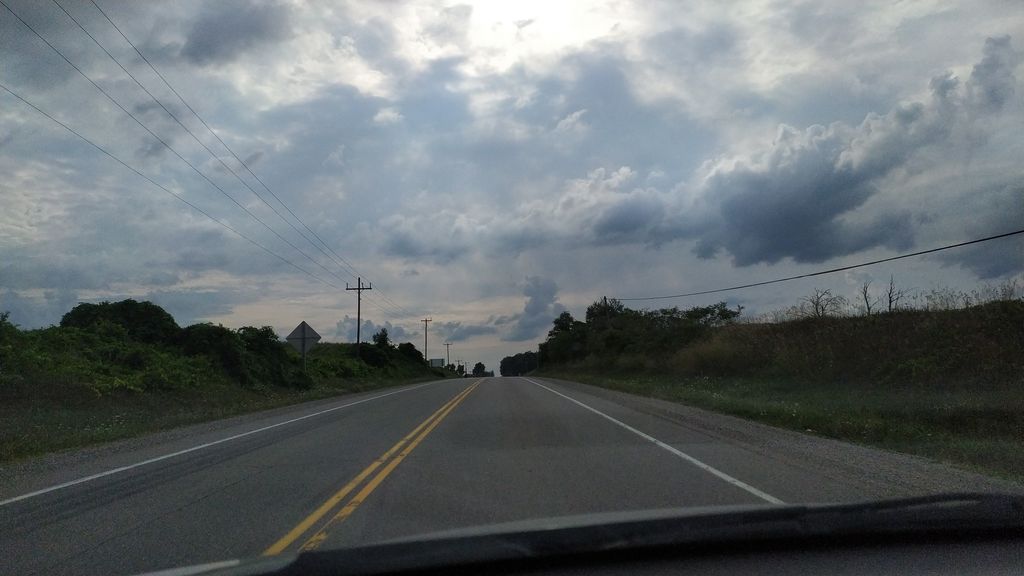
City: kitchener-waterloo